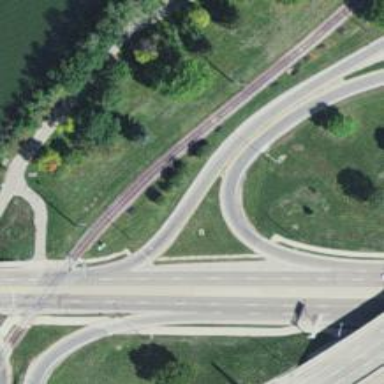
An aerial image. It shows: Trunk link highway.